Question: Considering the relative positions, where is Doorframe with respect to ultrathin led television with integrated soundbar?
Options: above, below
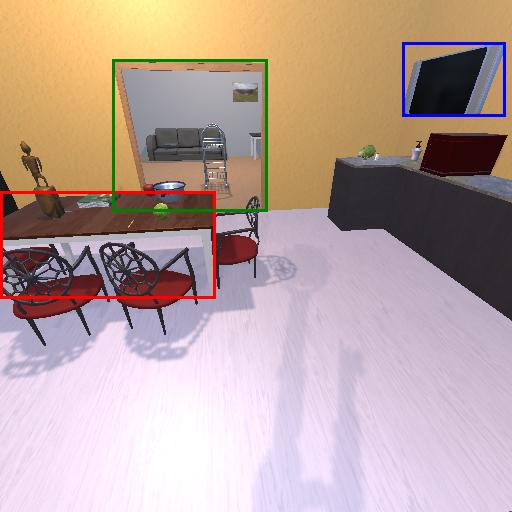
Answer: above